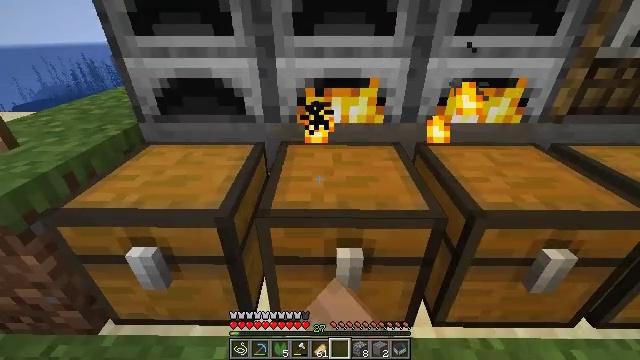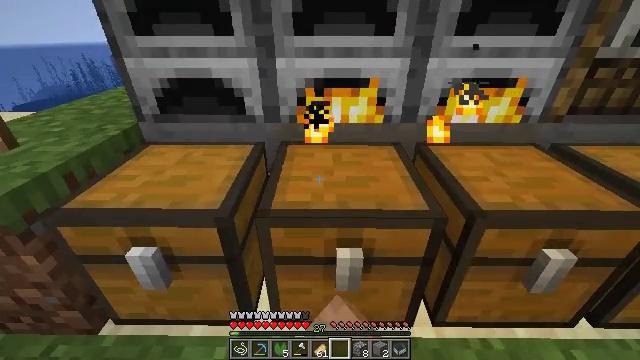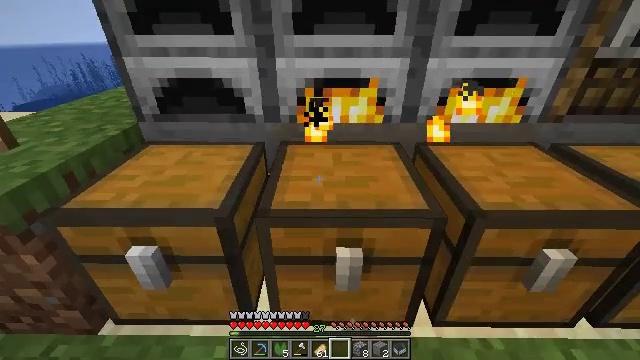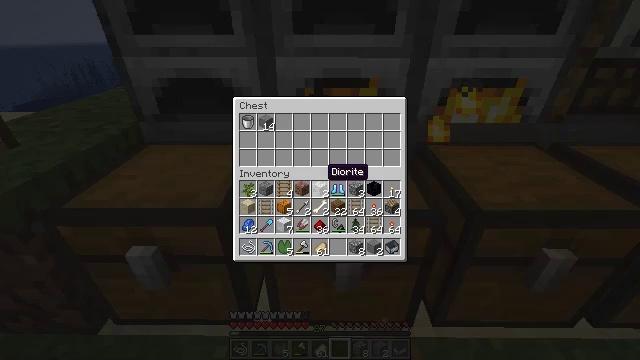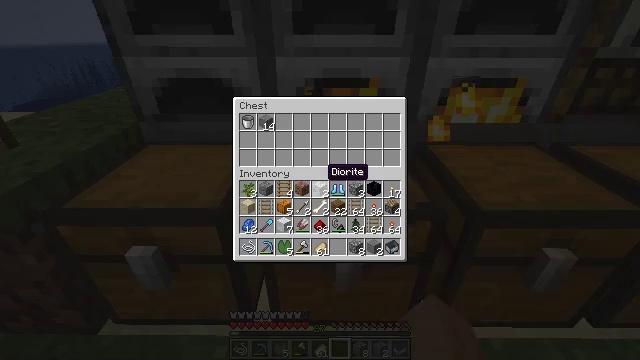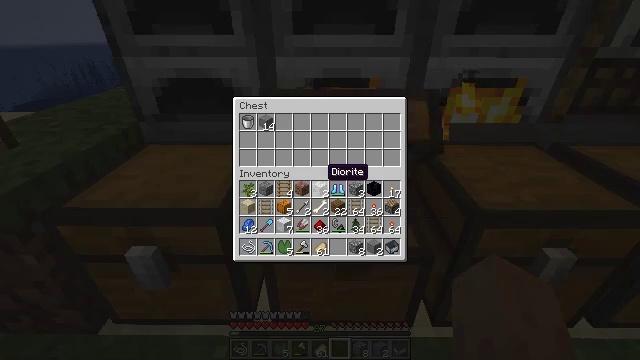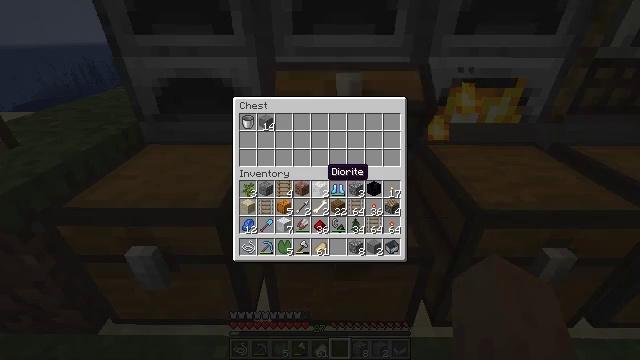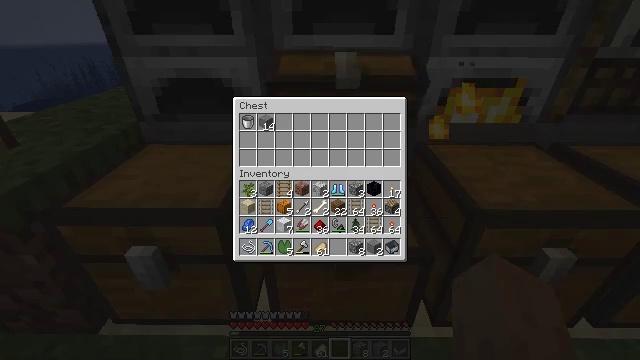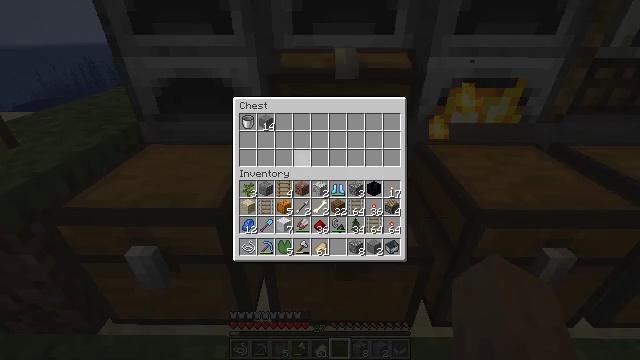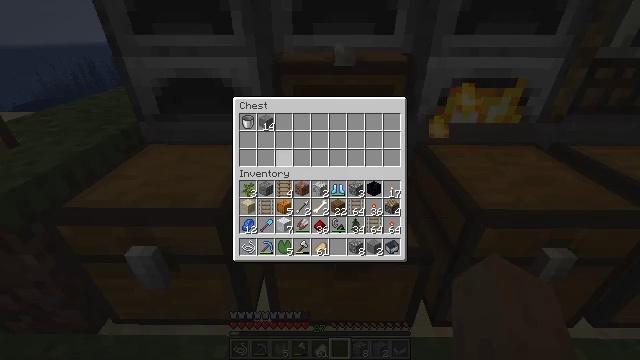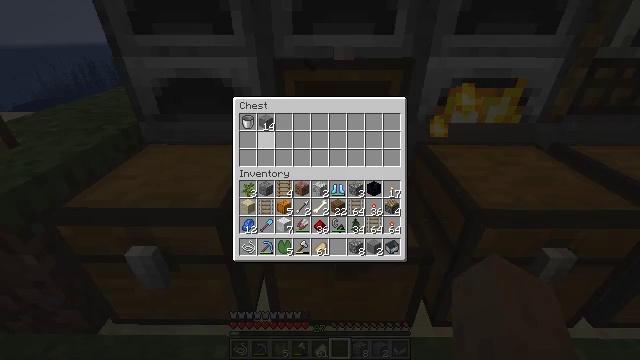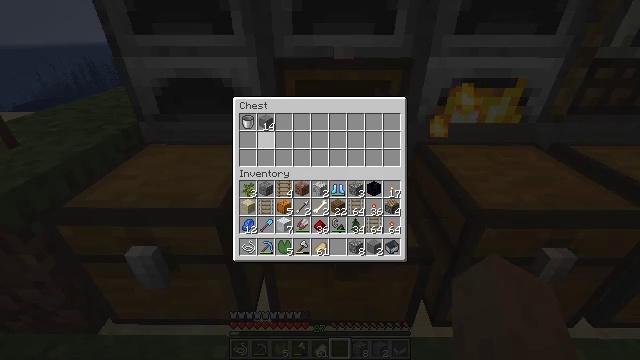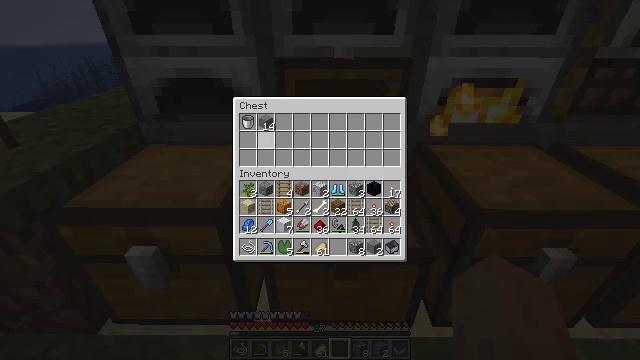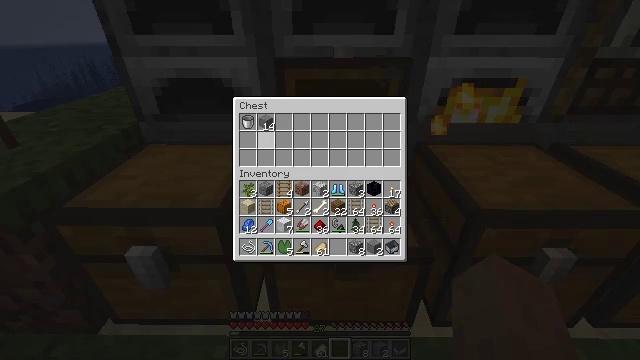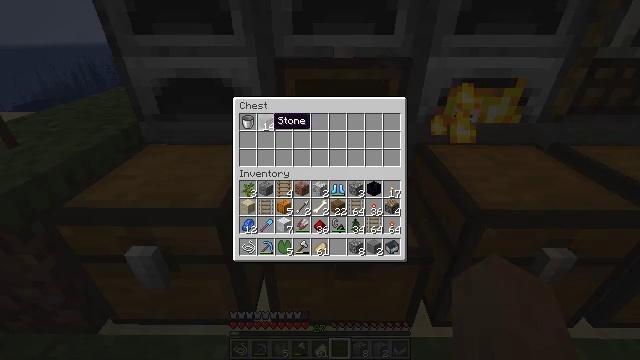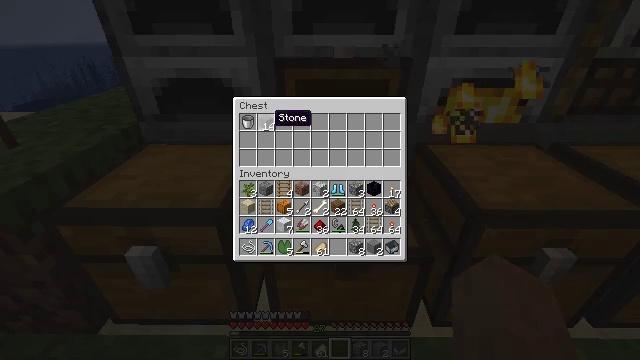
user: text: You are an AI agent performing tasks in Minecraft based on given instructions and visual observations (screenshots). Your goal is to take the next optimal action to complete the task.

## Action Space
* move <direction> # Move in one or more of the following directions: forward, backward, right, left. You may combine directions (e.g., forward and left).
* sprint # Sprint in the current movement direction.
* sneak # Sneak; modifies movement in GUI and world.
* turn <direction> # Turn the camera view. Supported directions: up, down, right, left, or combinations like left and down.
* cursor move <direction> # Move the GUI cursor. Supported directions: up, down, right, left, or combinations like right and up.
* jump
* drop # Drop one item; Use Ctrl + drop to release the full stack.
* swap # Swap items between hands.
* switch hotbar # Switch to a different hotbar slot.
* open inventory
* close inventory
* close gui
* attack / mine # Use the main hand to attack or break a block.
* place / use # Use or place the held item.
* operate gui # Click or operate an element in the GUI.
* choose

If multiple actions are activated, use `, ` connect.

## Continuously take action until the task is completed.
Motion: motion action
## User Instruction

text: Use the crafting table interface to craft a repeater.
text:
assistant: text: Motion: use / place
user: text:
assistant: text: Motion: no_op
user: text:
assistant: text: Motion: no_op
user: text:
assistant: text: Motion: no_op
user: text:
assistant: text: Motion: no_op
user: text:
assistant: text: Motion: no_op
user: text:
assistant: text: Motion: no_op
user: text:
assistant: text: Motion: sneak, cursor move left and up
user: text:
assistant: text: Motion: sneak, cursor move left and up
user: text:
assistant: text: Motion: sneak, cursor move left
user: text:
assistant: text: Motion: sneak
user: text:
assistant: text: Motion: sneak
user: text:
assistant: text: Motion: sneak
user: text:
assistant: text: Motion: sneak
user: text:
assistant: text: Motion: sneak
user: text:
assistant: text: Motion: sneak
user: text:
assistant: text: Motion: sneak, operate gui
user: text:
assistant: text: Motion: sneak, operate gui
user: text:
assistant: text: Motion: sneak, operate gui
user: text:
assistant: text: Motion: sneak
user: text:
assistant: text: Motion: sneak
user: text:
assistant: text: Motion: sneak
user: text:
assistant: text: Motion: no_op
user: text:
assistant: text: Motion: no_op
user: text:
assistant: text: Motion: no_op
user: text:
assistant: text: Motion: no_op
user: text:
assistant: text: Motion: no_op
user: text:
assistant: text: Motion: no_op
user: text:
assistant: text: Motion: no_op
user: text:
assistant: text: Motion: no_op